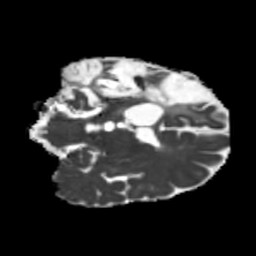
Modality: MD
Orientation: coronal
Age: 46
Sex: male
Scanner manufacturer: siemens
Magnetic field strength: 3 T
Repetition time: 5.25 s
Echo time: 0.08 s